Field crop: maize
Growth stage: 1
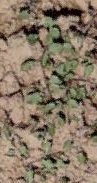
Species: convolvulus